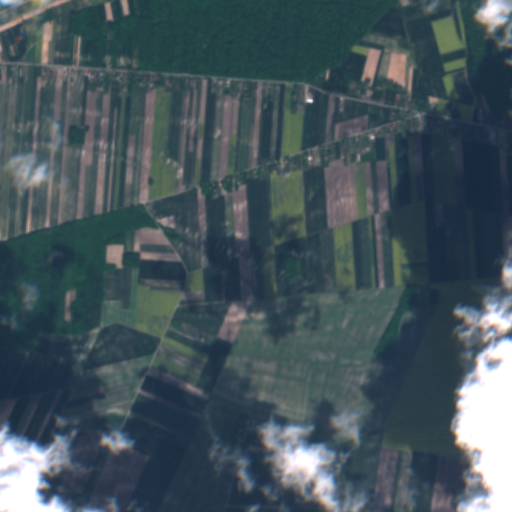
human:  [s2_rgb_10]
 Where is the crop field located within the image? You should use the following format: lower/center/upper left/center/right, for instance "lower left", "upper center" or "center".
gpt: The crop field is located in the lower center of the image.
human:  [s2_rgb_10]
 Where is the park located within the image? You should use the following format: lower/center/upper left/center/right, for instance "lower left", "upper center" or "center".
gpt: The park is located in the upper left of the image.
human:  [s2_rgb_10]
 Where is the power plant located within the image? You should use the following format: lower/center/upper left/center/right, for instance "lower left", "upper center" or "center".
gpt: There is no power plant in the image.